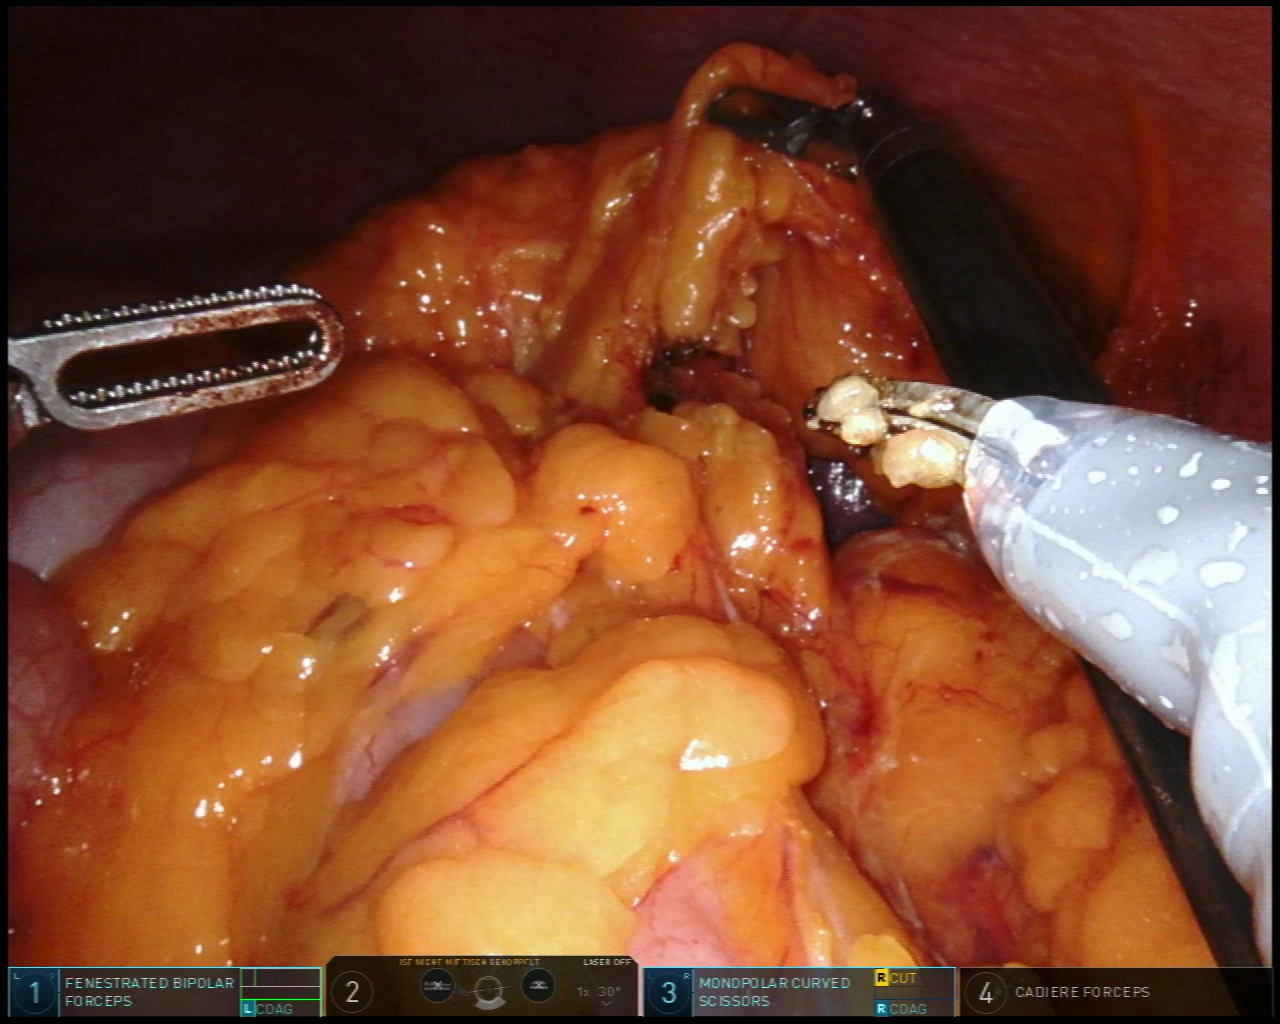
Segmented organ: spleen
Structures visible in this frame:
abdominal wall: yes
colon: yes
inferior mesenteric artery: no
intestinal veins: no
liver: no
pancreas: no
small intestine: no
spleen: yes
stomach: no
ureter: no
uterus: no
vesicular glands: no